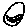
Label: smiley face